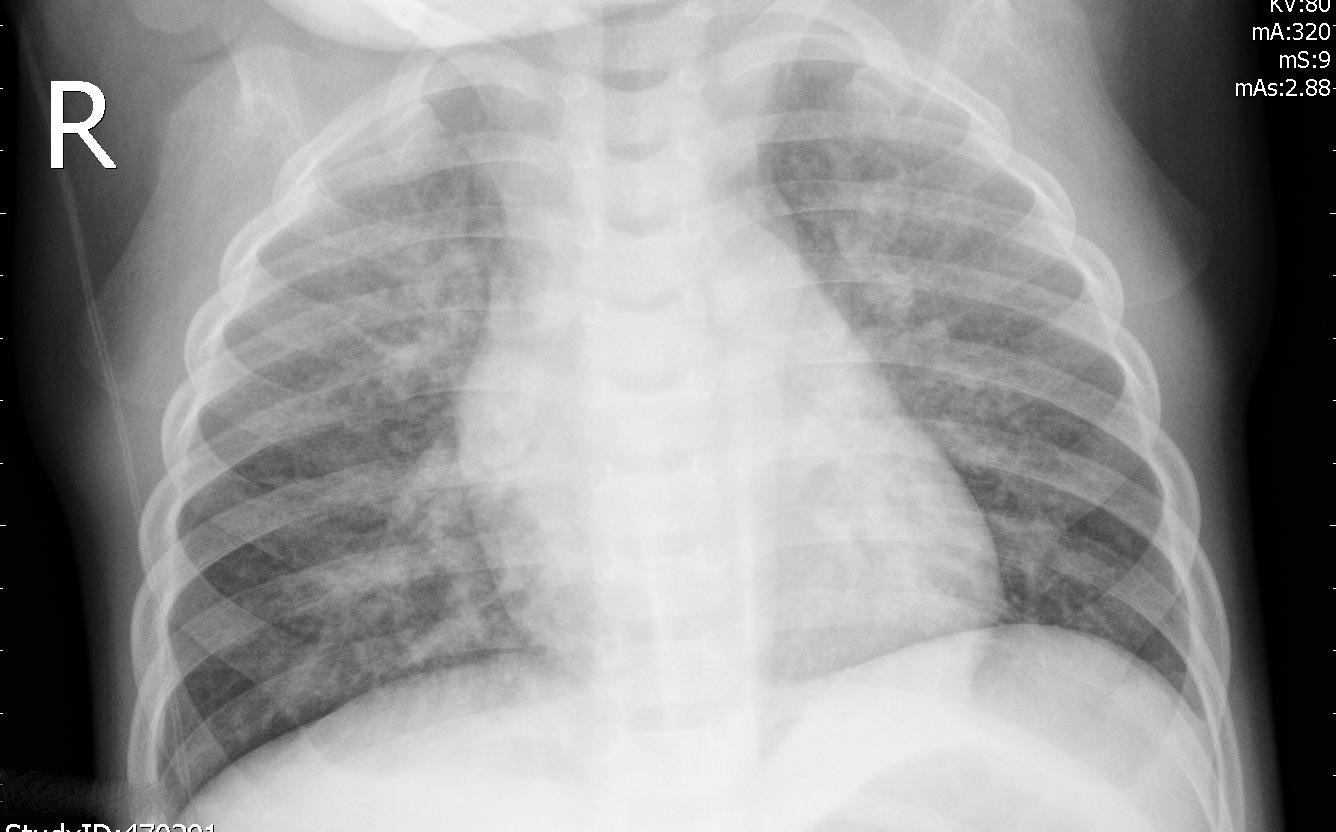
Diagnosis: PNEUMONIA